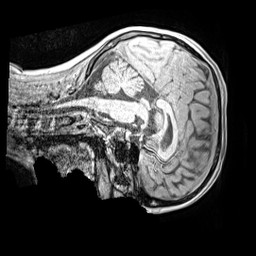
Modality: MP2RAGE
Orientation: sagittal
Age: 10
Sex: male
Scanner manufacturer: siemens
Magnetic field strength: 3 T
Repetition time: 4 s
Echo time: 0.00299 s